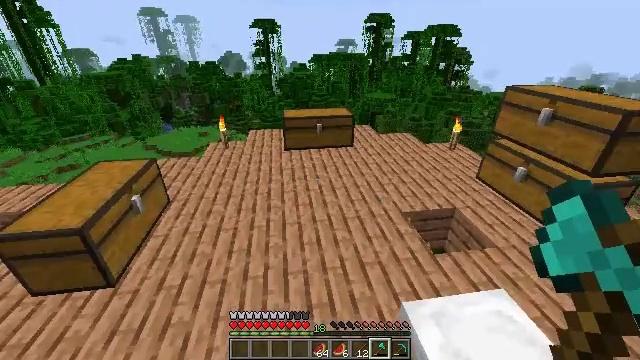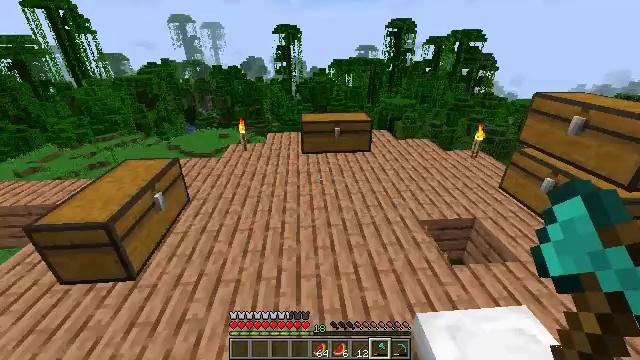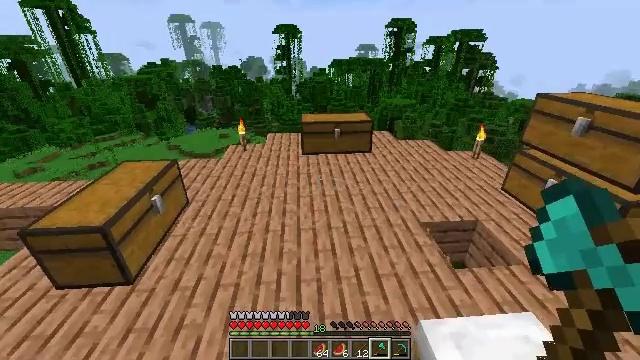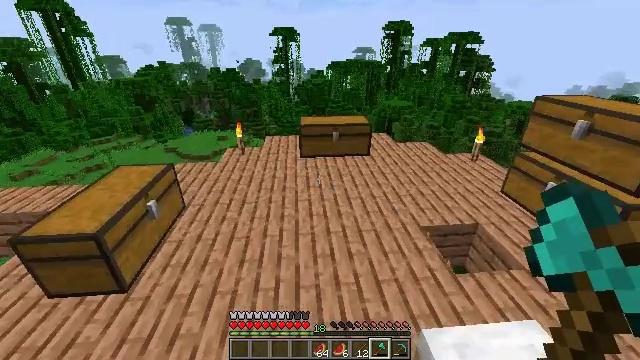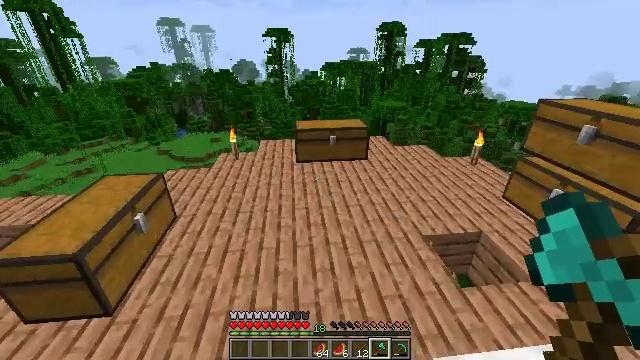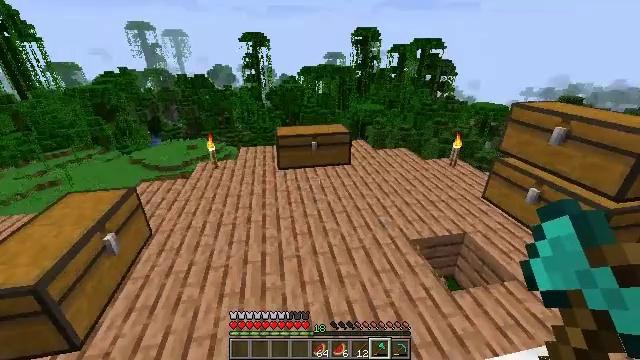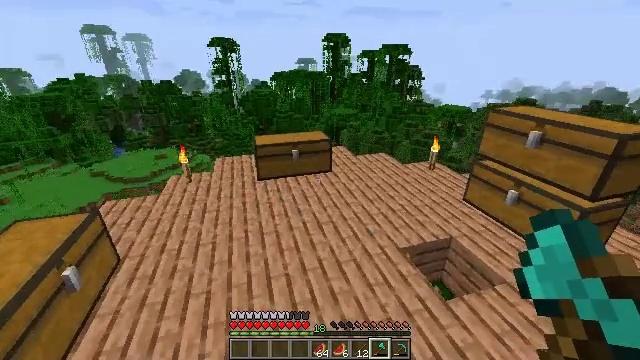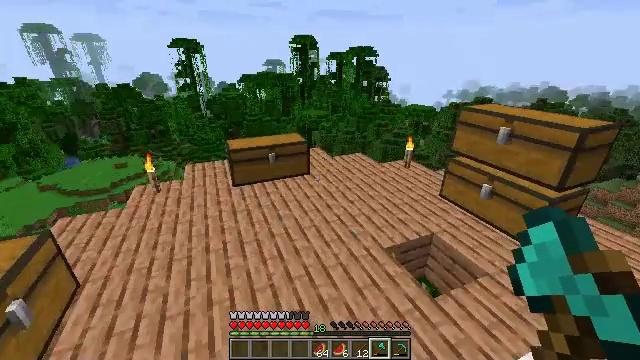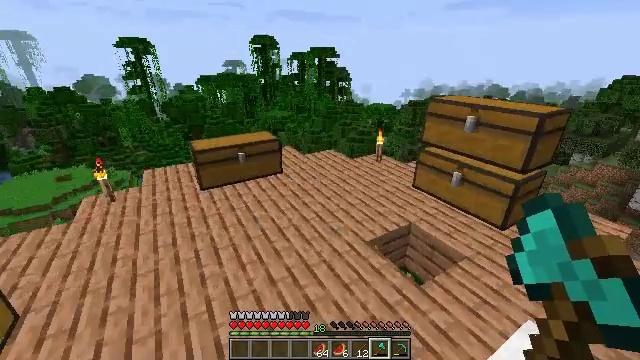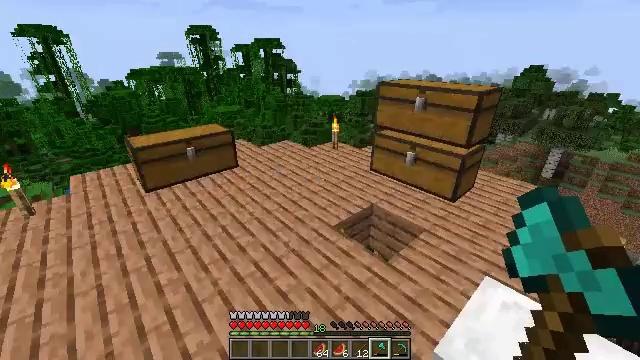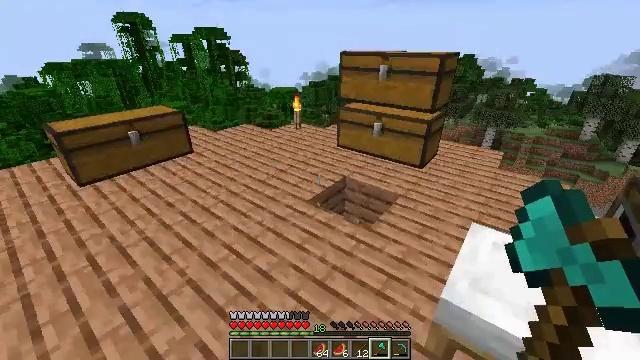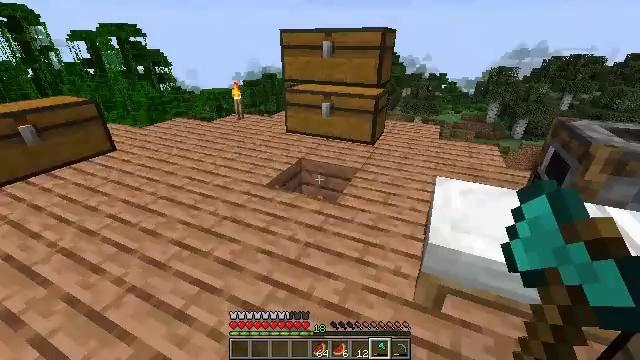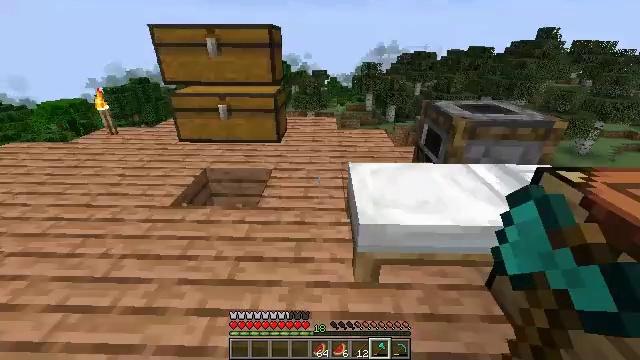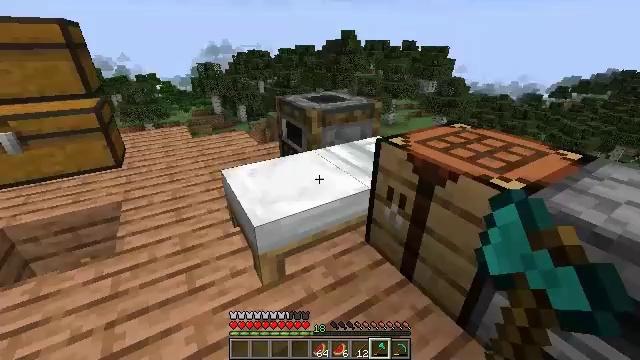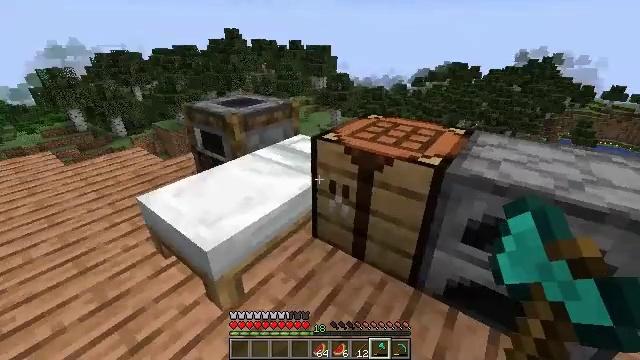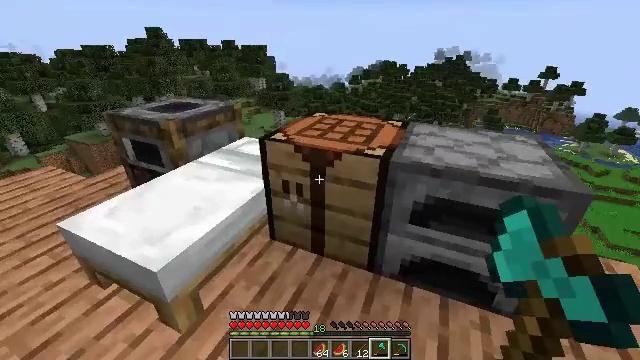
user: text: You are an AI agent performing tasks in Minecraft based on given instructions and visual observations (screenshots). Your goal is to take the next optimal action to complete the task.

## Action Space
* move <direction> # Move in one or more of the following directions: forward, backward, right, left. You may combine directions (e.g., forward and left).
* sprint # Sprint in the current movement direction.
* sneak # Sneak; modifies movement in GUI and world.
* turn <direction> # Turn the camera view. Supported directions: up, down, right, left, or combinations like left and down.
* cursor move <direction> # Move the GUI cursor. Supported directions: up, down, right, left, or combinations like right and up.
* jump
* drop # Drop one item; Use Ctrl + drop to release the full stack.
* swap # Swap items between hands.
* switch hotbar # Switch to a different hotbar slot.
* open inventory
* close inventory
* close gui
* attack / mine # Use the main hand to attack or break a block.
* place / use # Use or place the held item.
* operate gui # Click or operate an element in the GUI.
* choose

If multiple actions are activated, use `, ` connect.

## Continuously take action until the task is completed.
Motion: motion action
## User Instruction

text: Get cooked salmon by cooking raw salmon in the furnace.
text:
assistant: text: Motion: turn left
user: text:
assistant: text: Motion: move forward
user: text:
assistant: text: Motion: move forward
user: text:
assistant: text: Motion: move forward and move left, turn right
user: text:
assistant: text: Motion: move forward and move left, turn right
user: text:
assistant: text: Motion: move forward and move left, turn right and up
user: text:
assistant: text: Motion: move forward and move left, turn right
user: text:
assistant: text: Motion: move forward and move left, turn right
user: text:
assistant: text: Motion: move forward and move left, turn right and down
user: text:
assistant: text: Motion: move forward and move left, turn right and down
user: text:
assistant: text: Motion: move forward and move left, turn right
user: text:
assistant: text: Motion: move forward and move left, turn right
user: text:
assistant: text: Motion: move forward and move left, turn right
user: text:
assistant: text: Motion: turn right
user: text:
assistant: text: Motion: turn right
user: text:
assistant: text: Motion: turn right
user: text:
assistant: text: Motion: no_op
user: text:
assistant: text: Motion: no_op
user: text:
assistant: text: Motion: no_op
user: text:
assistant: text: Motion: no_op
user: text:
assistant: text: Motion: turn left
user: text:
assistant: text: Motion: turn left
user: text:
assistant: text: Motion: no_op
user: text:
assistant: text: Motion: no_op
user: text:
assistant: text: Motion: no_op
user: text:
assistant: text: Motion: no_op
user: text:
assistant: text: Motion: no_op
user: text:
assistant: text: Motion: turn left
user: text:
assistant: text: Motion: turn left
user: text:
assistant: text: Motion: move left, turn left and up